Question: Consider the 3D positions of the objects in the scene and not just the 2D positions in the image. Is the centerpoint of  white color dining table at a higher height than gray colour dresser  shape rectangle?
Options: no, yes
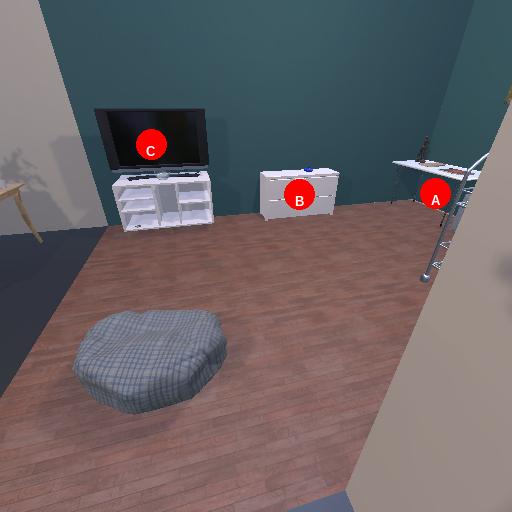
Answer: no